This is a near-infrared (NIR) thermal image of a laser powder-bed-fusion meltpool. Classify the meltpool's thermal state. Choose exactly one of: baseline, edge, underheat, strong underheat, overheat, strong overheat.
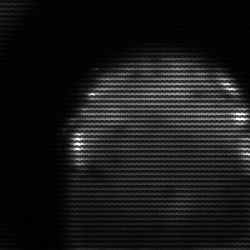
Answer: edge